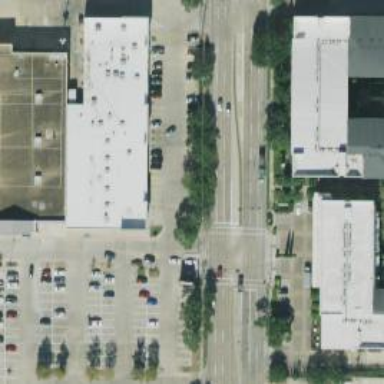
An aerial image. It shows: Parking space is available.